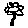
Label: flower